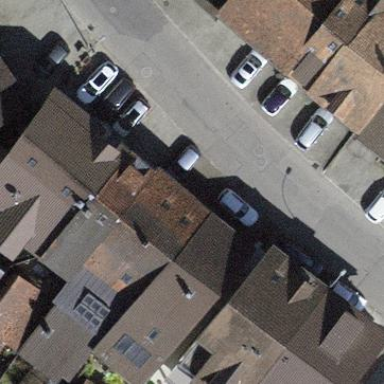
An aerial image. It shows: Building with tiled roof.